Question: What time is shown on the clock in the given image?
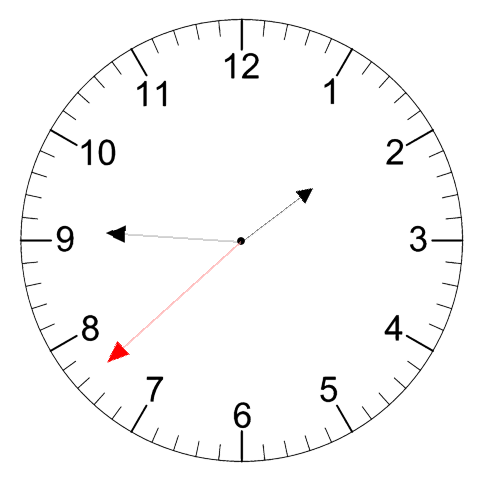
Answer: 01:45:38